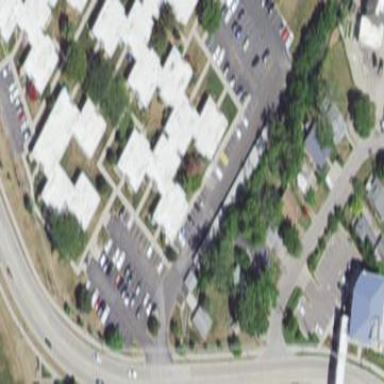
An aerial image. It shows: Paved area designated for bicycle parking. The parking consists of ground slots.